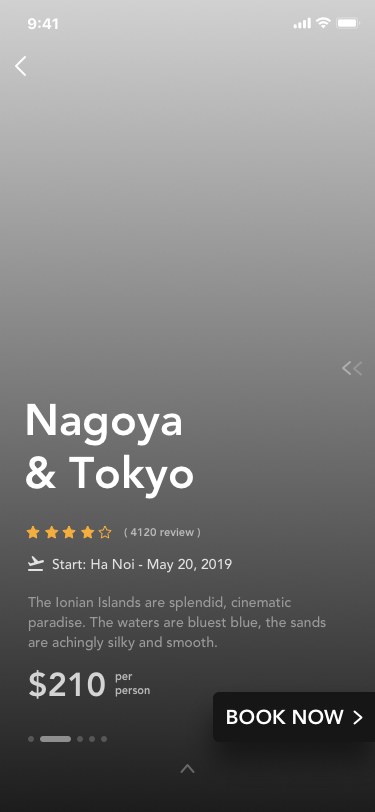
Text in this UI design:
Start: Ha Noi - May 20, 2019
The Ionian Islands are splendid, cinematic paradise. The waters are bluest blue, the sands are achingly silky and smooth.
Nagoya
& Tokyo
( 4120 review )
$210
per
person
BOOK NOW